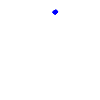
Particle: pion